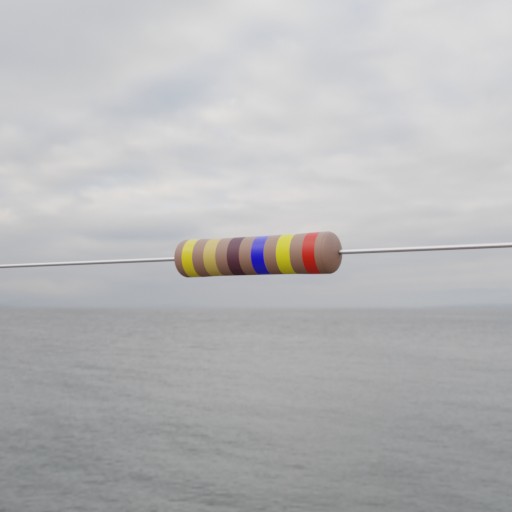
Resistor colour bands (in order): yellow, gold, brown, blue, yellow, red